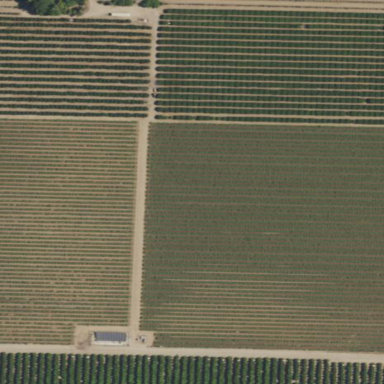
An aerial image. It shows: Beautiful vineyard in the countryside.